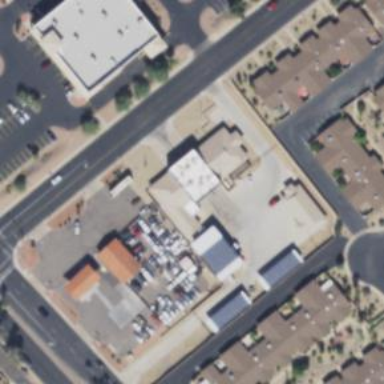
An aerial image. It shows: Fire station building.